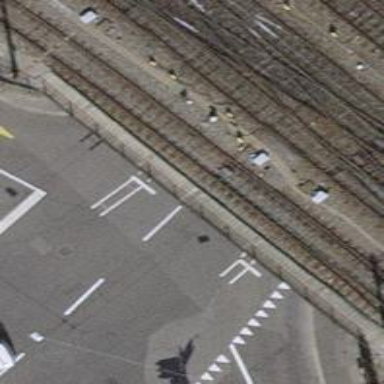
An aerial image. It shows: Railway switch.